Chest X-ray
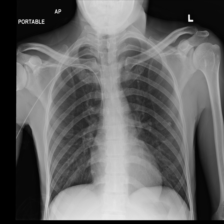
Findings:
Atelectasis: negative
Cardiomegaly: negative
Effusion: negative
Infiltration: negative
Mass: negative
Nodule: negative
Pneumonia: negative
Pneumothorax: negative
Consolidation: negative
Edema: negative
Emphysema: negative
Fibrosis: negative
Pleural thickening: negative
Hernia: negative